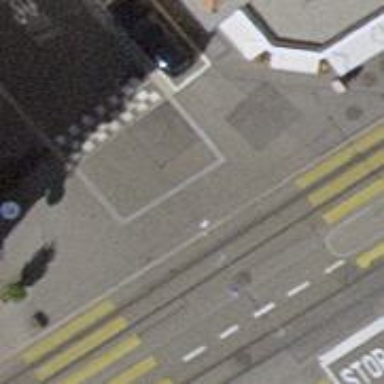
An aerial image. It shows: Unmarked crossing with traffic calming table.